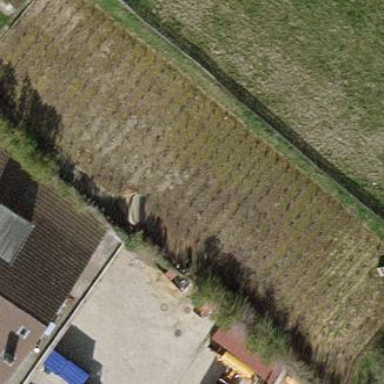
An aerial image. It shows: Vineyard.